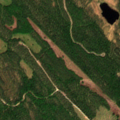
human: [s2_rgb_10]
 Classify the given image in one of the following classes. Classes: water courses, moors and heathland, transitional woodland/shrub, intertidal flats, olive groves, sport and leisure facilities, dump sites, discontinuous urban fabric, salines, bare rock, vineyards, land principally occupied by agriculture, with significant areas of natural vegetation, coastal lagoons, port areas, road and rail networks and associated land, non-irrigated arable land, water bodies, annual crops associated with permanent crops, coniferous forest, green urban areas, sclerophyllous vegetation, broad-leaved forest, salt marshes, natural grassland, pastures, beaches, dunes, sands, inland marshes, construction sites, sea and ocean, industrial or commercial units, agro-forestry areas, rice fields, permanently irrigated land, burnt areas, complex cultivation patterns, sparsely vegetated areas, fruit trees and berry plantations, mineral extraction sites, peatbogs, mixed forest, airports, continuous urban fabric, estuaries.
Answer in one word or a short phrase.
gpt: coniferous forest, mixed forest, transitional woodland/shrub